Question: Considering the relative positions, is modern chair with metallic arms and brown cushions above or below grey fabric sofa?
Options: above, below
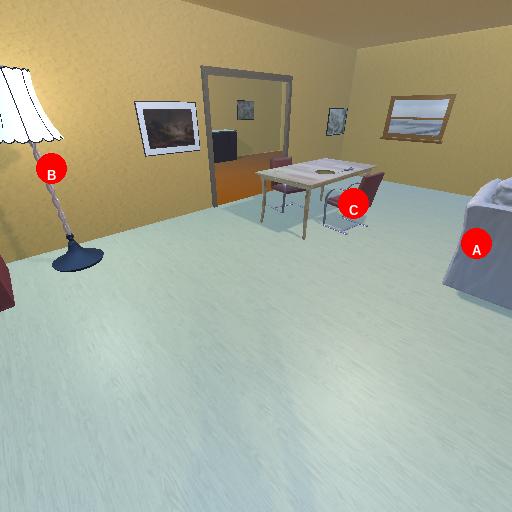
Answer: above